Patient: sex F, age 27
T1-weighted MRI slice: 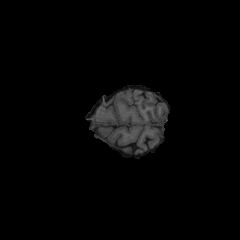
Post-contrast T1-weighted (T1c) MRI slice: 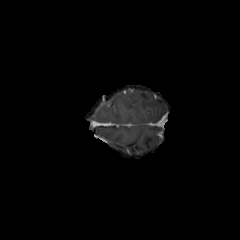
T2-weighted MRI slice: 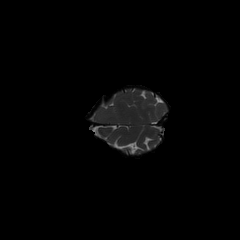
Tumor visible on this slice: no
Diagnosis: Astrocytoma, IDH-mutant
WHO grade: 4